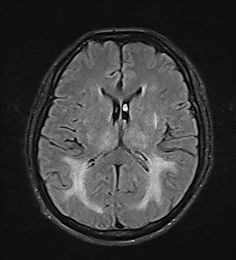
Label: notumor